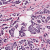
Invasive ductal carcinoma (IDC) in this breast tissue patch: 1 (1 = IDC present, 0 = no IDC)